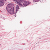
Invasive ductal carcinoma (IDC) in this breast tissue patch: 0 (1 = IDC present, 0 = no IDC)